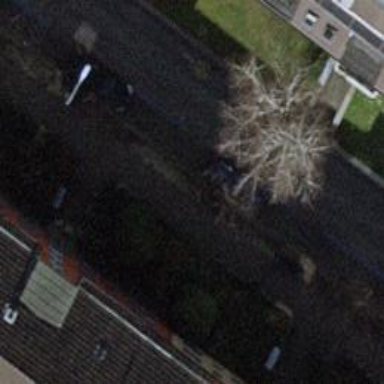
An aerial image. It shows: Avenue lined with trees.